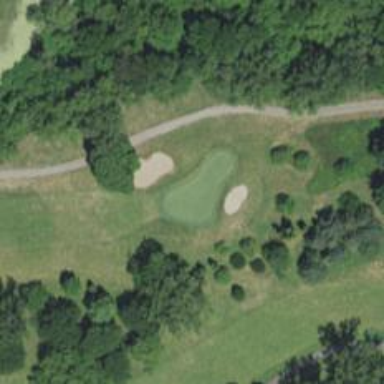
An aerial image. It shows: View of golf hole.